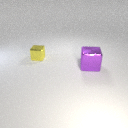
large purple metal cube to the right of small yellow metal cube